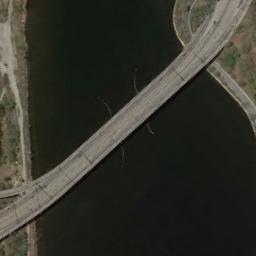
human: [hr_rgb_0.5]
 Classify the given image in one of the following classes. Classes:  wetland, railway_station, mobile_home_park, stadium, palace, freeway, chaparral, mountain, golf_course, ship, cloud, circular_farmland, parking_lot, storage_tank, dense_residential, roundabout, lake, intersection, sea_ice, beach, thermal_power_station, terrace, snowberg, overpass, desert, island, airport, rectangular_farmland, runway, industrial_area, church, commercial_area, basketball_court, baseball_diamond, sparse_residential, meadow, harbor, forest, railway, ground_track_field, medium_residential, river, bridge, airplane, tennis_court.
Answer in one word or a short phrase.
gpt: bridge